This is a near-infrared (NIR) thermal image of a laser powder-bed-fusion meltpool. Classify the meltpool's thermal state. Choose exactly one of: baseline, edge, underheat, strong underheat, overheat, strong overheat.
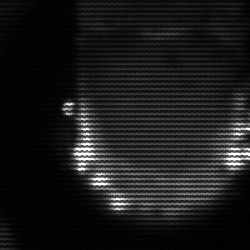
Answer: baseline